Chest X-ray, AP view. Patient: 52 years old, sex M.
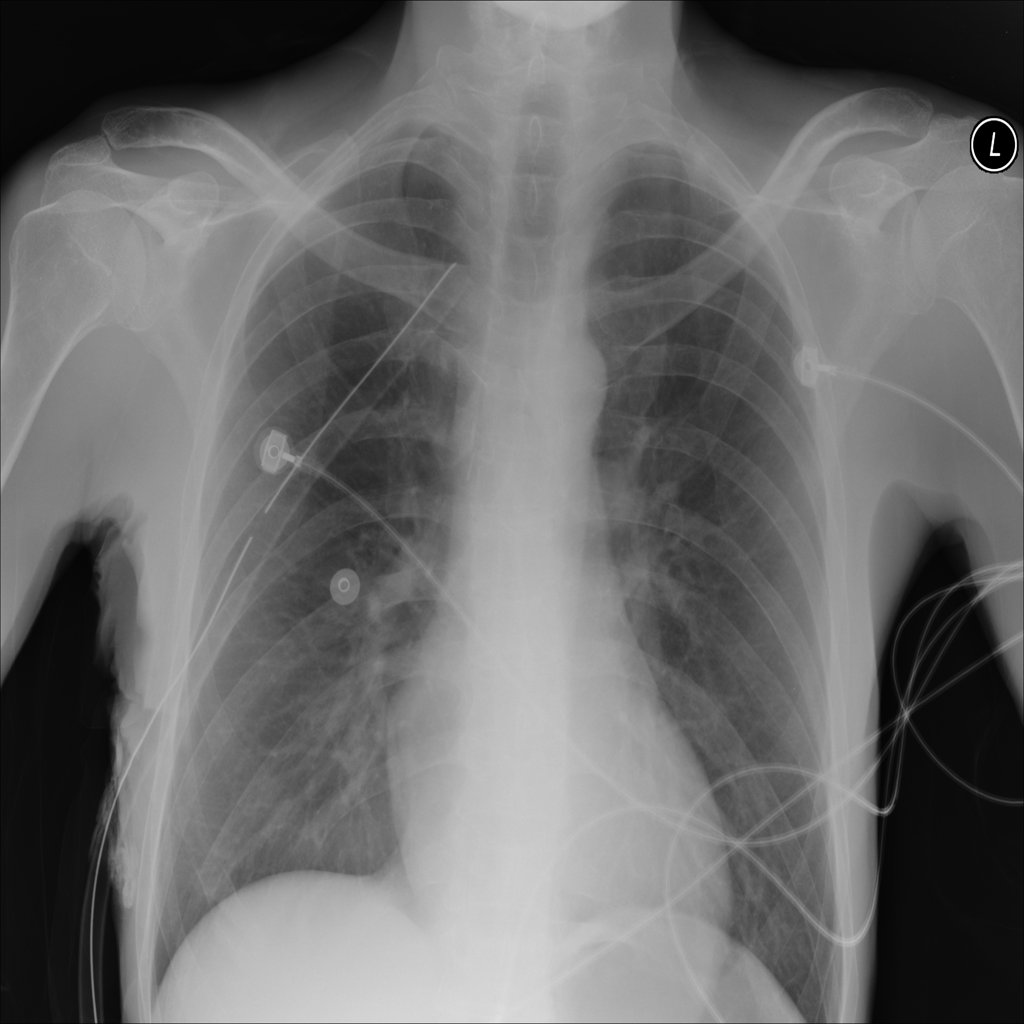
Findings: No Finding